Question: I want to mask the moving objects from video.
I found that OpenCV has some built-in BackgroundSubtractors which could possibly saving my time a lot. However, according to the <URL>, the function:
'''
void BackgroundSubtractorMOG2::operator()(InputArray image, OutputArray fgmask, double learningRate=-1)
'''
should output a mask, fgmask, but it doesn't. The fgmask variable will contain the "contour of the mask" instead after invoking above method. That's weird. All I want is a simple closed region filled with white color(for example) to represent the moving objects. How could I do that?
Any reply or recommendation would be very appreciate. Thanks a lot.
Here's my code:
'''
int main(int argc, char *argv[])
{
cv::BackgroundSubtractorMOG2 bg = BackgroundSubtractorMOG2(30,16.0,false);
cv::VideoCapture cap(0);
cv::Mat frame, mask, _frame, _fmask;
cvNamedWindow("mask", CV_WINDOW_AUTOSIZE);
for(;;)
{
cap >> frame;
bg(frame,fmask,-1);
_frame = IplImage(frame);
_fmask = IplImage(fmask);
cvShowImage("mask", &_fmask);
if(cv::waitKey(30) >= 0) break;
}
return 0;
}
'''
A snapshot of the output video is:

p.s. My working environment is OpenCV2.4.3 on OSX 10.8 and XCode 4.5.2 with apple LLVM compiler 4.1.
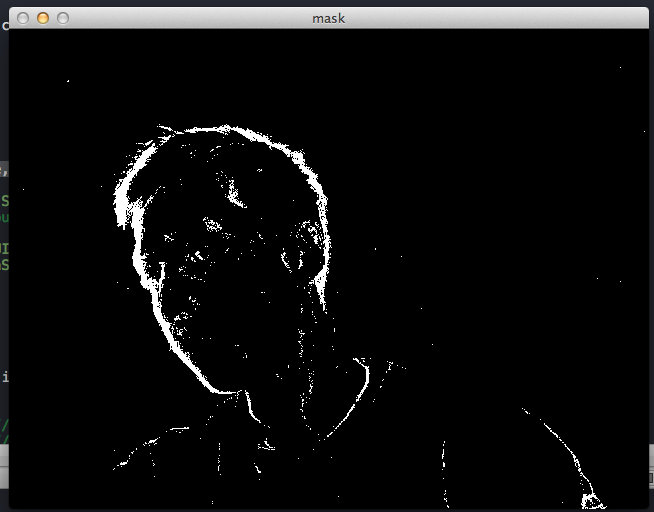
Answer: If you want to acquire the whole objects filled with white pixels in the foreground then I would ask you to tell me something about your experience.
My question is, for the code, you mentioned above, do you get more white pixels when you generate more motion in front of your camera?
If yes then there are two paramenters to learn about for your requirement.
First is the History parameter. which you have configured as 30 in the constructor . You can test this param by incresing, say to 300. It will maintain the motion history of the object in the foreground. So if you have moved completely from your starting location within the 300 frames then you will get whole object covered with white pixels as you want. but it will be erased gradually. So it cannot give you the 100% solution.
The second parameter is called learning rate. In the code you mentioned where -1 is your learning rate. you can set it to 0.0 to 1.0 and default is -1. When you set it 0, you will get what you want for the objects which are not part of the frame in the starting of the video. You can call this kind of object "foreign objects". You will get foreign object covered with white pixels.
Explore your testing from the information I have mentioned above and share your experience.